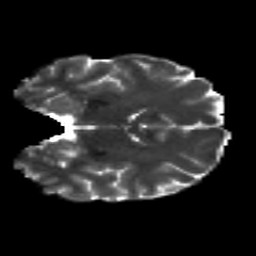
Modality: T2w
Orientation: coronal
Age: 18
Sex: female
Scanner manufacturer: siemens
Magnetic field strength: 3 T
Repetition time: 8.8 s
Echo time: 0.085 s